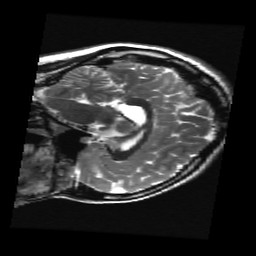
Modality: T2w
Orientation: sagittal
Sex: female
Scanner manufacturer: ge
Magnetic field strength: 3 T
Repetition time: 5 s
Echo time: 0.1007 s